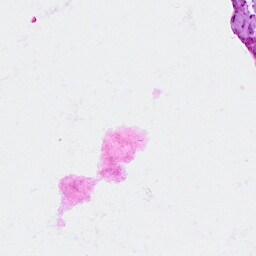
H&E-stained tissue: Breast